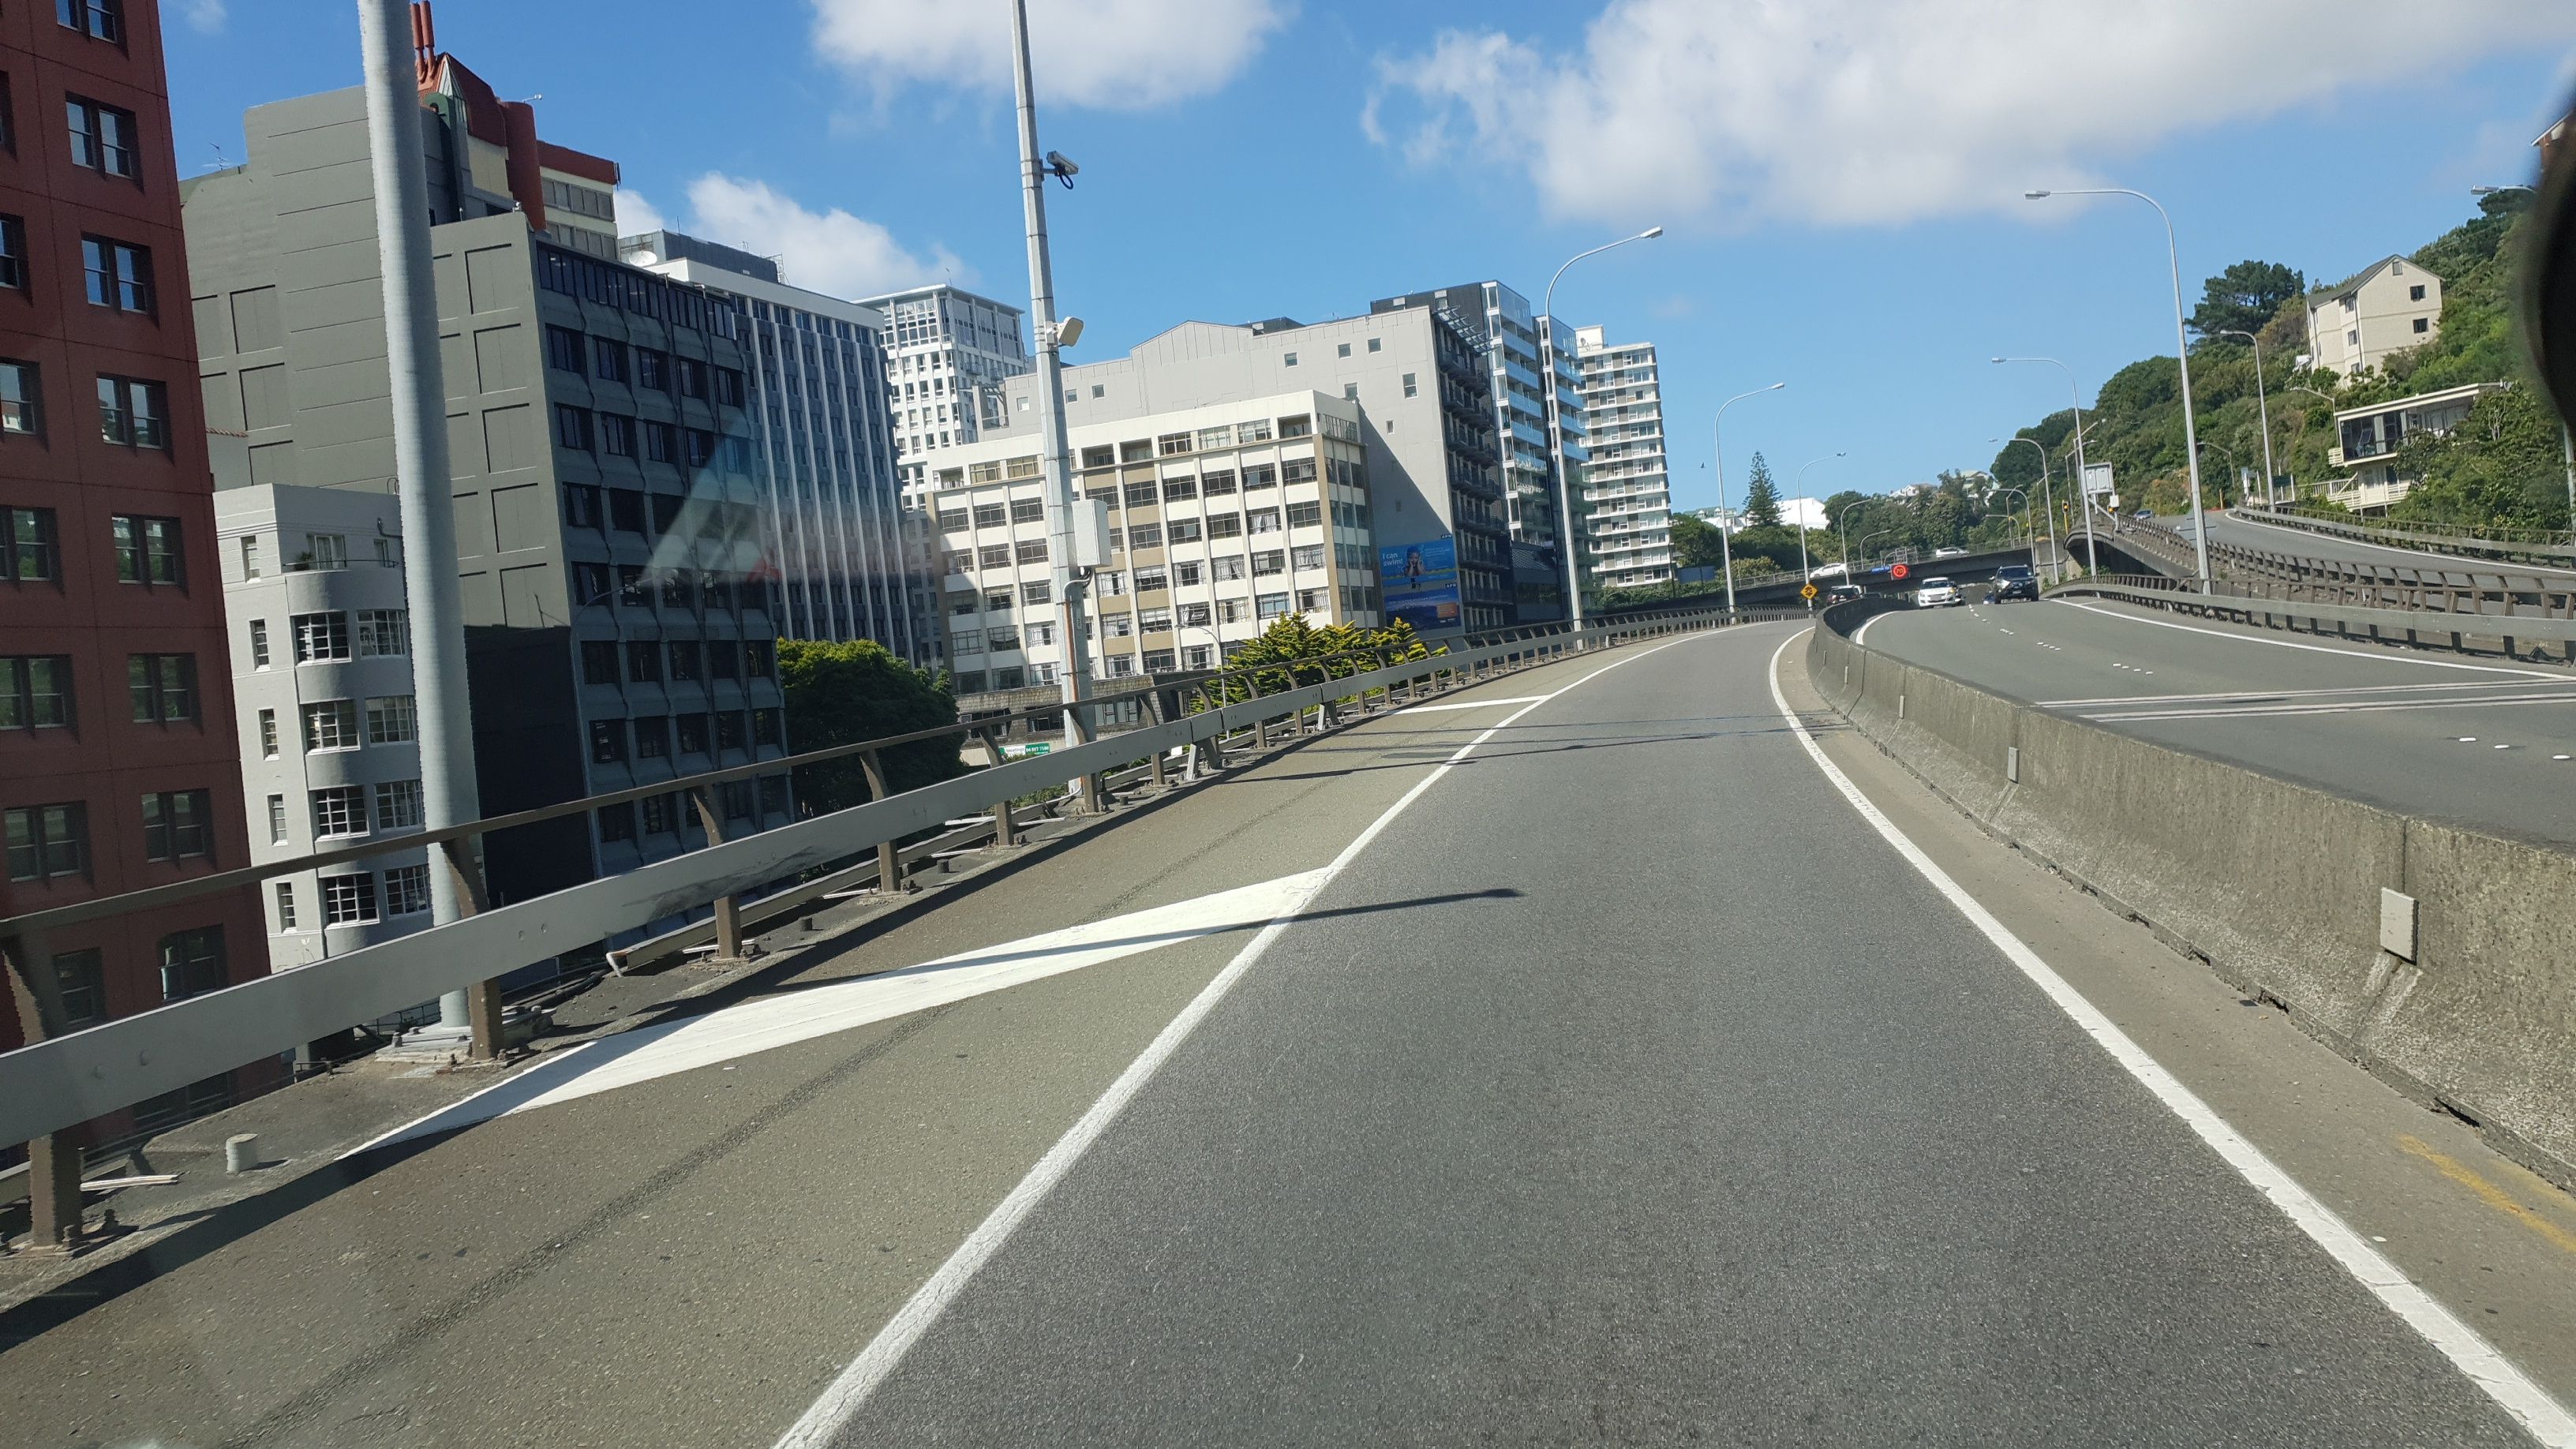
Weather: clear
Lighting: day
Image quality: good
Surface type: driving surface
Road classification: motorway
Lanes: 1, 2
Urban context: urban centre
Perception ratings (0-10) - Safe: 1.39, Lively: 4.91, Beautiful: 5.48, Boring: 4.38, Depressing: 4.02, Wealthy: 4.55